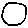
Label: circle